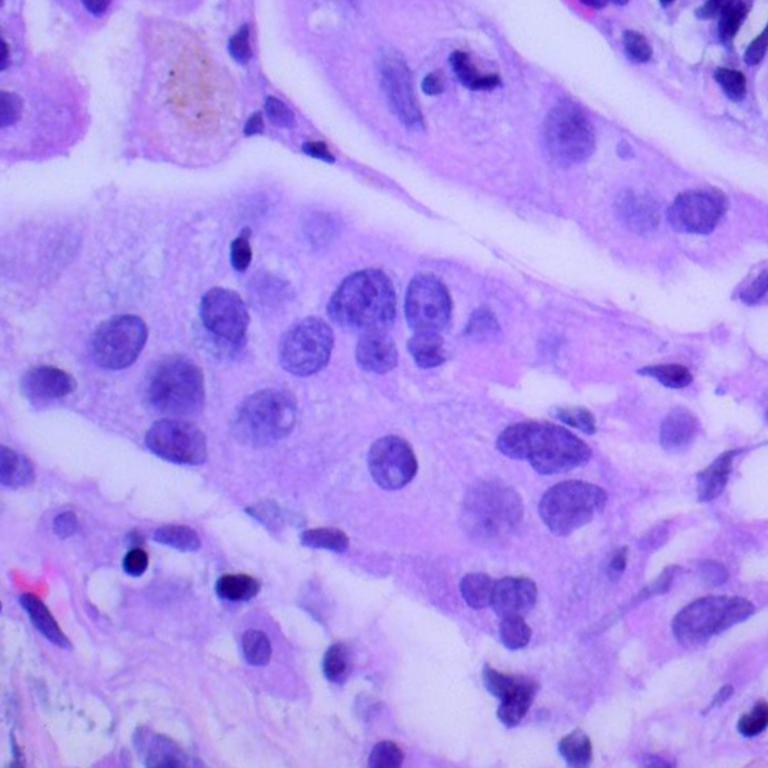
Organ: lung
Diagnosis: adenocarcinomas